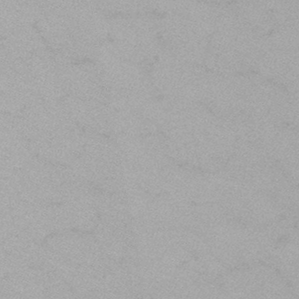
Label: frost